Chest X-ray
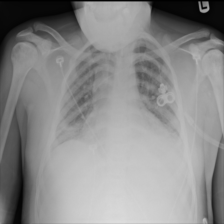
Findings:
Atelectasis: negative
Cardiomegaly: negative
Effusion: negative
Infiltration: negative
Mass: negative
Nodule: negative
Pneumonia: negative
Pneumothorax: negative
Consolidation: negative
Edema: negative
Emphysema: negative
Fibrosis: negative
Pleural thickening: negative
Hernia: negative